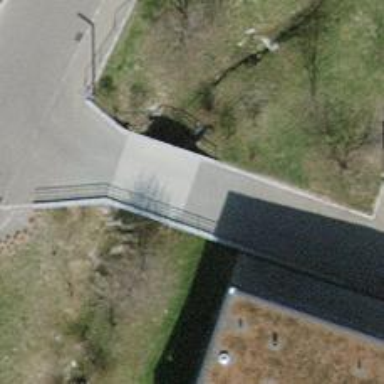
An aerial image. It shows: Concrete driveway bridge on service road.